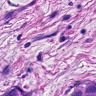
Metastatic tissue present: yes